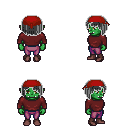
a pixel art fantasy rpg character, female body template, orc, green skin, maroon long-sleeve shirt, magenta pants, gray pageboy hairstyle, red bandana, maroon shoes, four views (front, back, left, right), 2x2 character sprite sheet, small pixel art, hard edges, no anti-aliasing